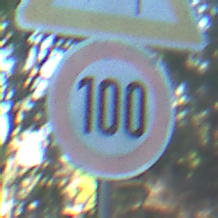
Verkehrszeichen: Geschwindigkeit100
Zusatzzeichen oben: SeitenwindVonRechts
Umgebung: Outdoor, Nature
Tageszeit: MorningAfternoon
Wetter: Clear
Licht: Natural
Jahreszeit: NotSpecified
Kontrast: LowContrast